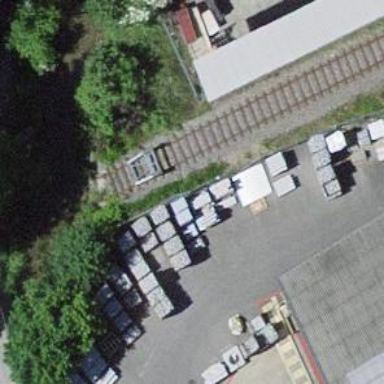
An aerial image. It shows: Railway buffer stop.